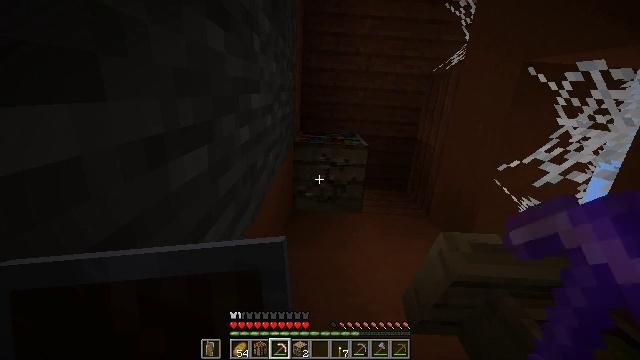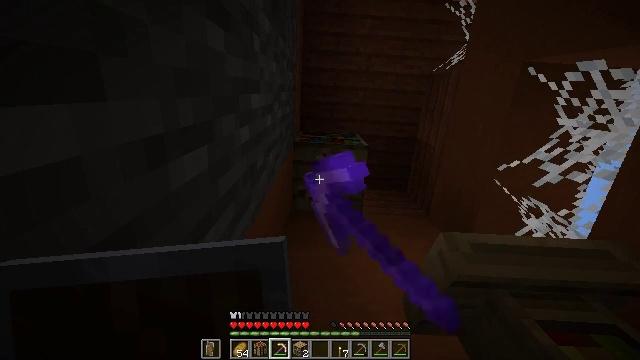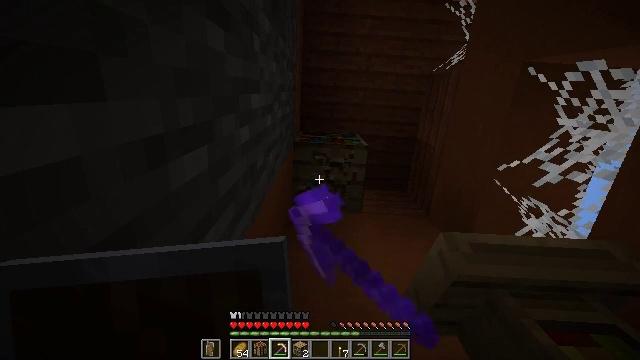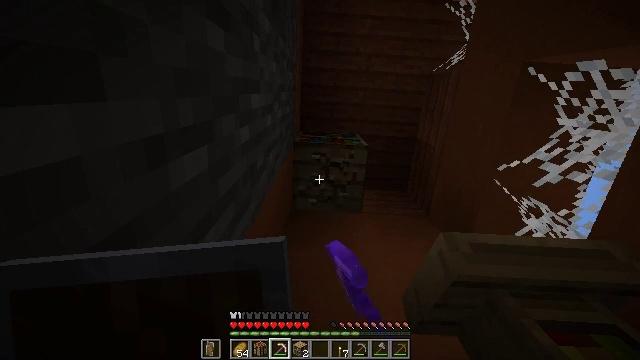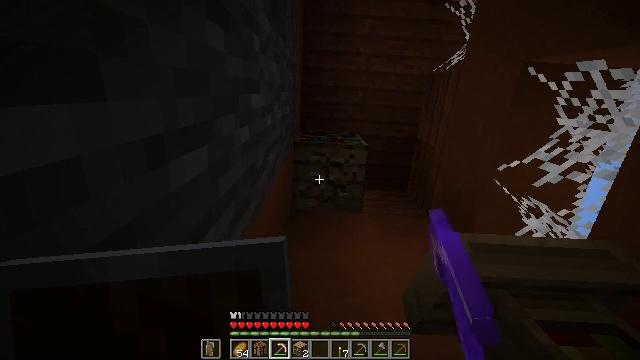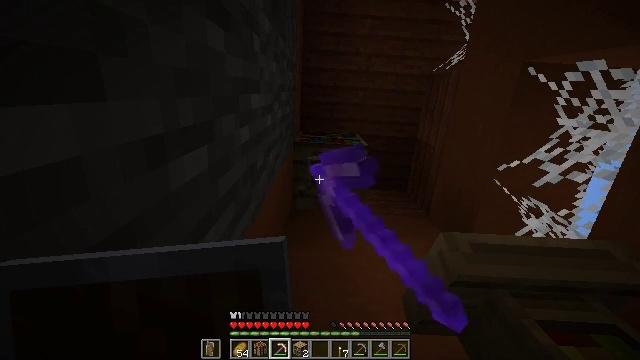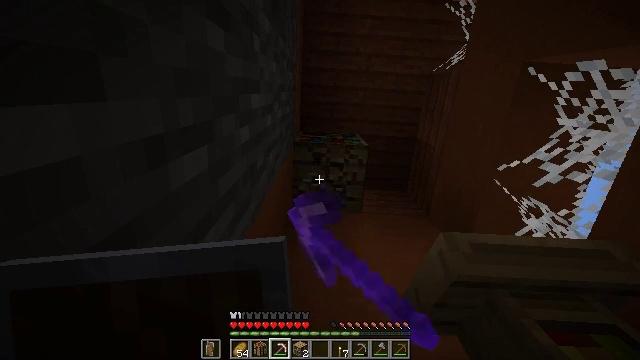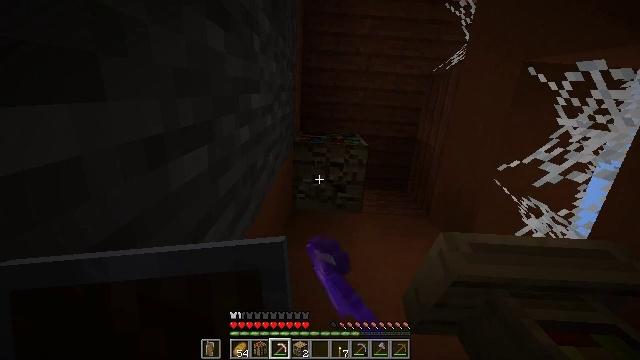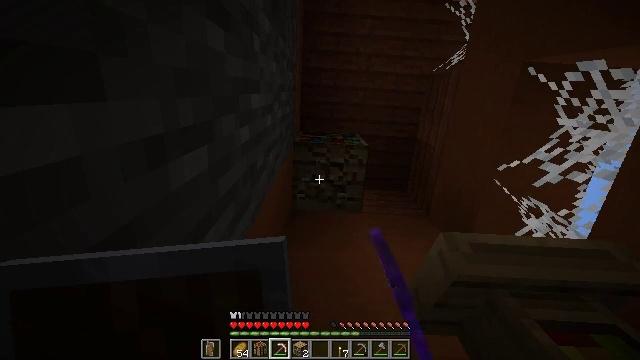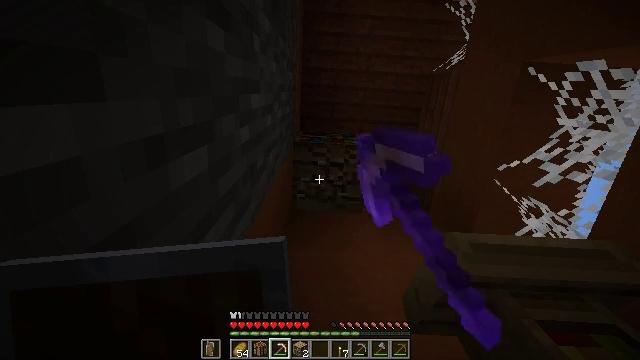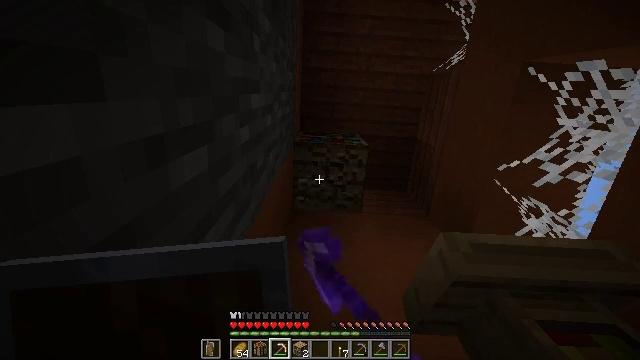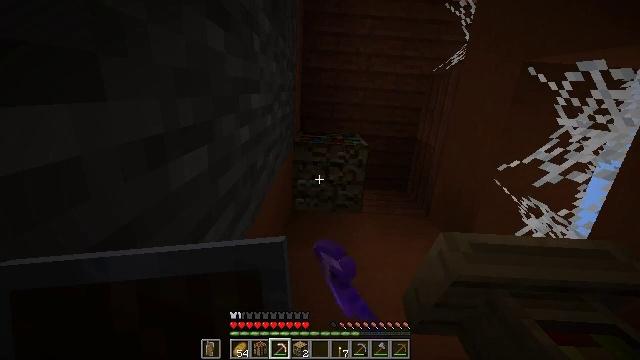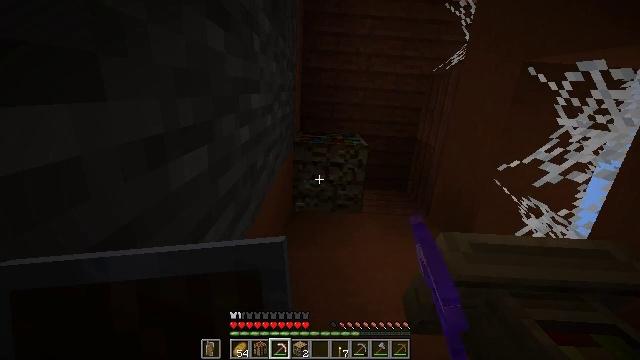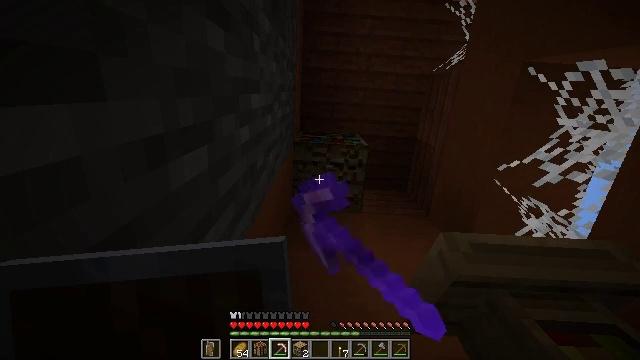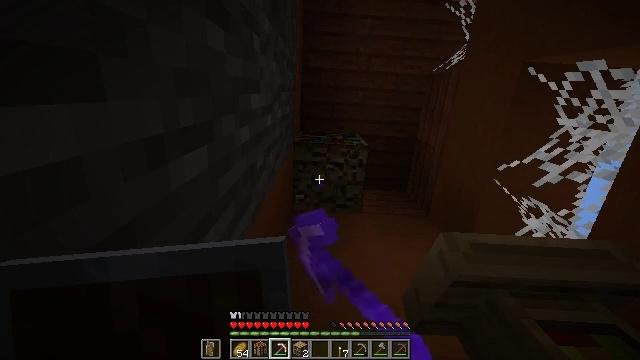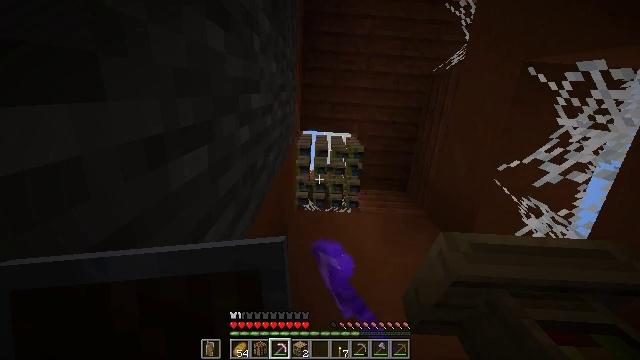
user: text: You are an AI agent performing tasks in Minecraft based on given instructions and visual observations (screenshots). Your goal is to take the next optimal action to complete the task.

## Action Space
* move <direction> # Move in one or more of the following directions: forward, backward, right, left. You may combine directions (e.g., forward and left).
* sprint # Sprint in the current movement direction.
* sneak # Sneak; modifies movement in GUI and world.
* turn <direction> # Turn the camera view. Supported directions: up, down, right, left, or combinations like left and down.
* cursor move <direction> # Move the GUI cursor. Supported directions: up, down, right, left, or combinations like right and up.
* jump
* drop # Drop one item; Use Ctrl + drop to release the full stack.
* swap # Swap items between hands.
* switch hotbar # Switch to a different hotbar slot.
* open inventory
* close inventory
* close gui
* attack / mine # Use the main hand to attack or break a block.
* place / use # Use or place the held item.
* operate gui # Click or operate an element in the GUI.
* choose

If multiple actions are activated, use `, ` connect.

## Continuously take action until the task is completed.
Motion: motion action
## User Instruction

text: Mine the bookshelf to gather resources.
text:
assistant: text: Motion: attack / mine
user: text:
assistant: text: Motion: attack / mine
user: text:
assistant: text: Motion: attack / mine
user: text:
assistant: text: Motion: attack / mine
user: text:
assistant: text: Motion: attack / mine
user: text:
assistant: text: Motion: attack / mine
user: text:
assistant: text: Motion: attack / mine
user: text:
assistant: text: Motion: attack / mine
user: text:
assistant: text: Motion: attack / mine
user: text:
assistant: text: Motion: attack / mine
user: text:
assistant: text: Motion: attack / mine
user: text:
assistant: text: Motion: attack / mine
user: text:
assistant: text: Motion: attack / mine
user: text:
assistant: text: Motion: attack / mine
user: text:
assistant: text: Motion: attack / mine
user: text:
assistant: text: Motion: attack / mine
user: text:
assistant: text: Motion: attack / mine
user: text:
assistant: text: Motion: attack / mine
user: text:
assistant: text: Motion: attack / mine
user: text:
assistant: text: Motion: attack / mine